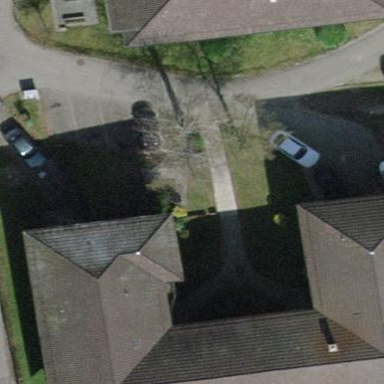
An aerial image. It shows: Residential building with hipped roof.